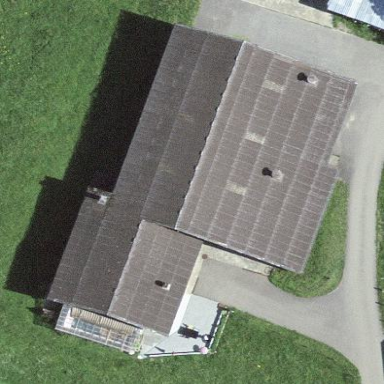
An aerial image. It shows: Farm building.